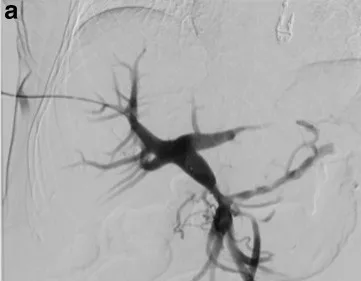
Digital subtraction venograms after right hepatic lobe portal venous system access. (a) Early phase venogram shows marked narrowing at the main portal vein-SMV confluence, several small collaterals, and overall slow flow.
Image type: radiology (ct)